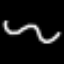
Label: squiggle